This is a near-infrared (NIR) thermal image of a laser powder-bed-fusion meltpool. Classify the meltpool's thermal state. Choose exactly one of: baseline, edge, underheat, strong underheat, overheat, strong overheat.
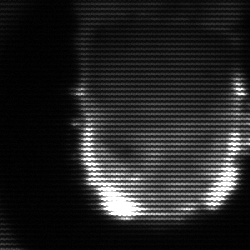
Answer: baseline